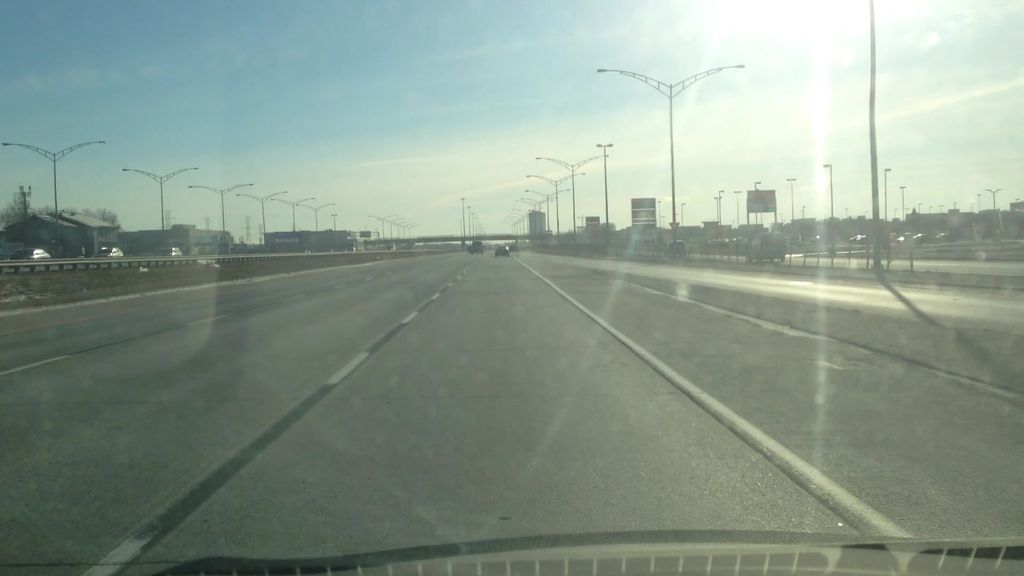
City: montreal